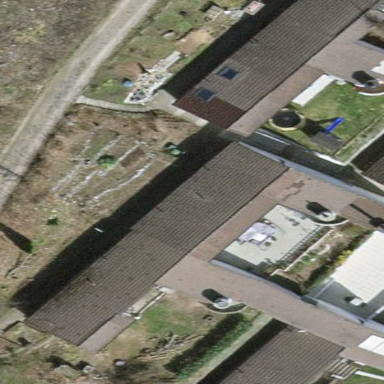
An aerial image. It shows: Terrace building.